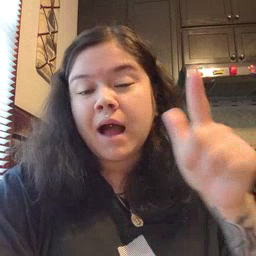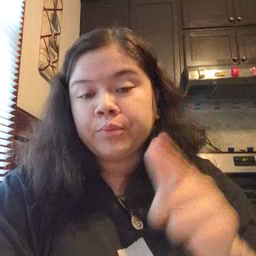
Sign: later